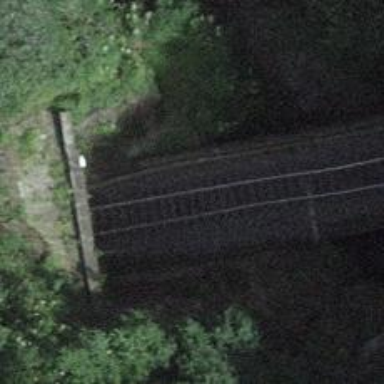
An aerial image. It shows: Bridge over electrified railway with contact line.